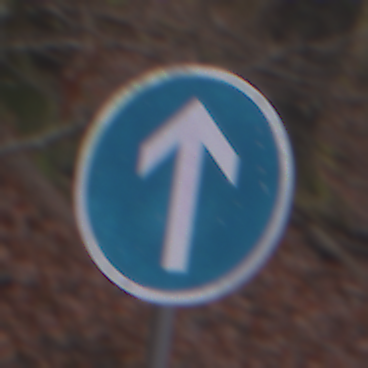
Verkehrszeichen: VorgeschriebeneFahrtrichtungGeradeaus
Umgebung: Outdoor, Nature
Tageszeit: Midday
Wetter: Overcast
Licht: Natural
Jahreszeit: Autumn
Kontrast: LowContrast